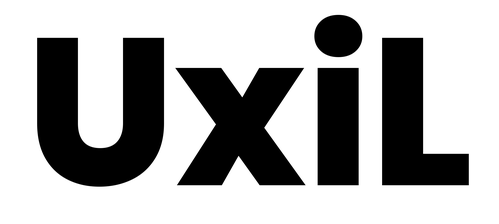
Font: Poppins-ExtraBold